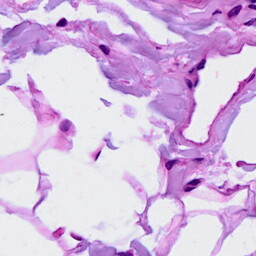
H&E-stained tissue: Breast